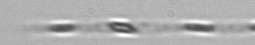
Label: Leptocylindrus